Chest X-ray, AP view. Patient: 69 years old, sex F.
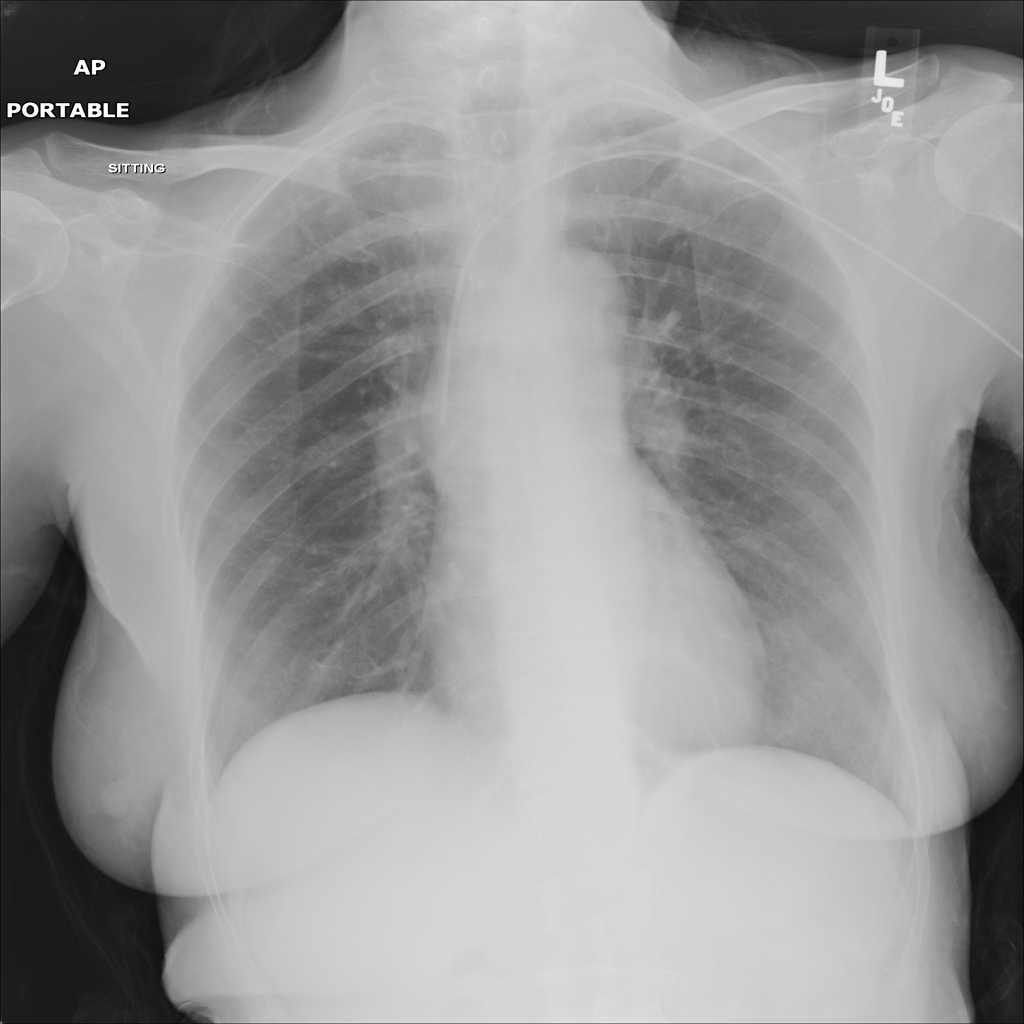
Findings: Infiltration